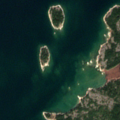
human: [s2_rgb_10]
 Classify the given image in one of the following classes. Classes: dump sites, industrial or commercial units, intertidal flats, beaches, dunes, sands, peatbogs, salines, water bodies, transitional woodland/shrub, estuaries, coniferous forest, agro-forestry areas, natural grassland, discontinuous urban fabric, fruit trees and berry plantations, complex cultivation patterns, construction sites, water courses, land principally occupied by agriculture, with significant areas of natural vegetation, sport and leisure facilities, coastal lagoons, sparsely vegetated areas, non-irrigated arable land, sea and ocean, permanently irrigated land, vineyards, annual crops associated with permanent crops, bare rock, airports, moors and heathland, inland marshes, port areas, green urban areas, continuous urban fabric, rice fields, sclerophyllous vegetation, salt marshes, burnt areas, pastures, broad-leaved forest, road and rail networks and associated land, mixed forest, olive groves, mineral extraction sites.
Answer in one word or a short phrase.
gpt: coniferous forest, mixed forest, sea and ocean